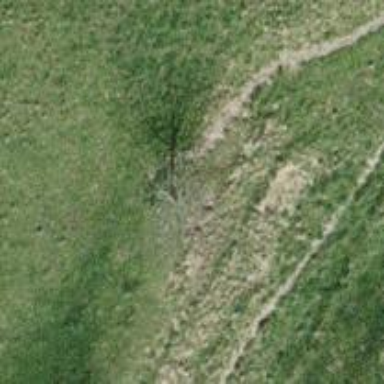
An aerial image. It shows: Single tag "natural: tree."